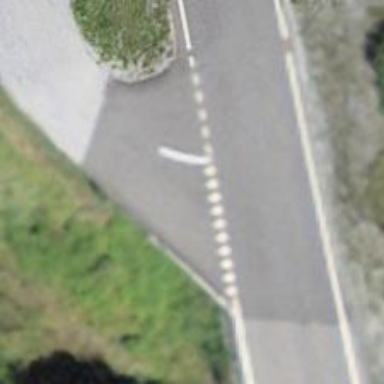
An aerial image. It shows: Road with "give way" sign.